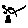
Label: triangle